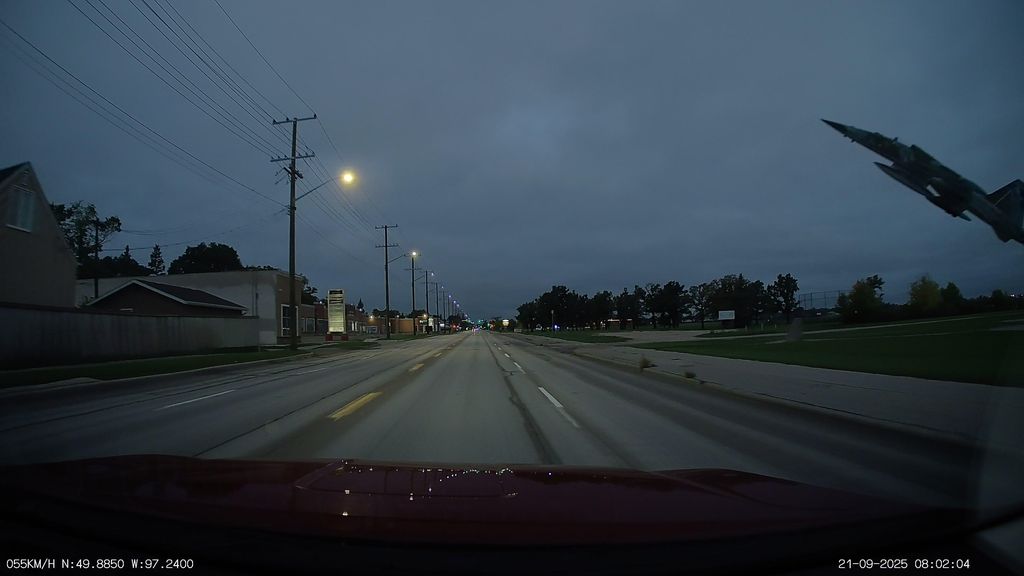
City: winnipeg